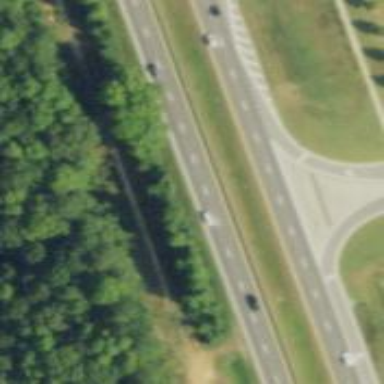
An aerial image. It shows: Expressway with asphalt surface and classified as primary highway.